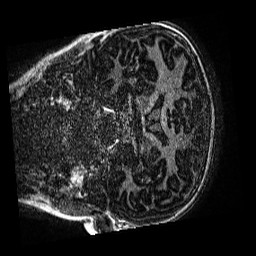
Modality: MP2RAGE
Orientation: coronal
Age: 13
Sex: male
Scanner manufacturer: siemens
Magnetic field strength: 3 T
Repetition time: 4 s
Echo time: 0.00299 s